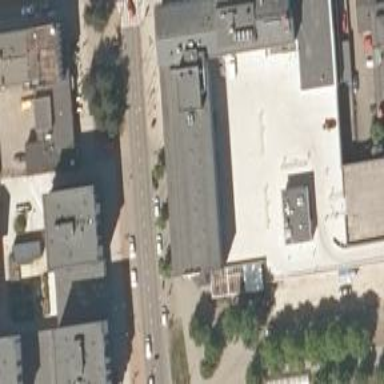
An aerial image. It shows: Car rental service.